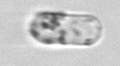
Label: Dactyliosolen_fragilissimus